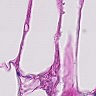
Metastatic tissue present: no